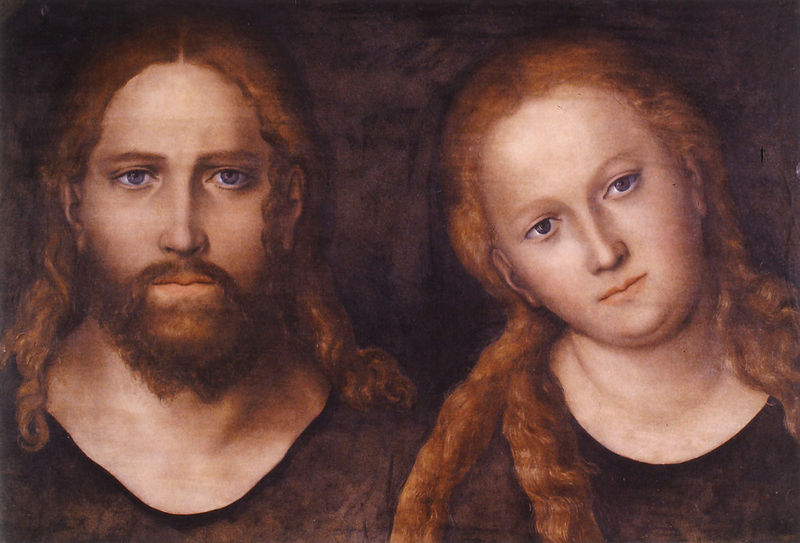
Titel: Christus und Maria oder Maria Magdalena
Künstler: Lukas d. Ä. Cranach
Institution: Gotha, Schlossmuseum
Schlagwörter: blau, dunkel, gemälde, haut, mann, braun, frau, haar, kleid, köpfe, nase, ohr, stirn, blick, rot, bart, blond, jung, augen, hals, porträt, gold, haare, paar, frontal, lippen, locke, locken, ohren, rosa, ölgemälde, ernst, brauen, doppelporträt, rote haare, jesus, fleischfarben, nae